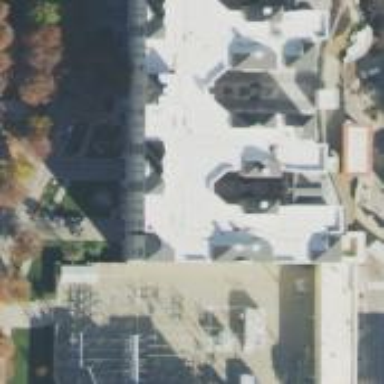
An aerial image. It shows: Building part with flat roof.